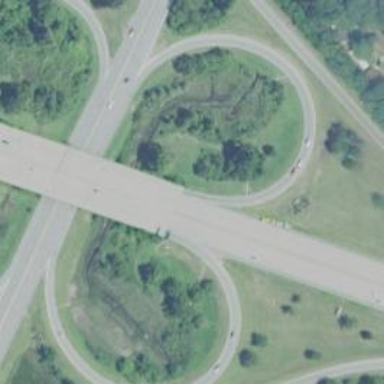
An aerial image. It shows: Motorway junction.